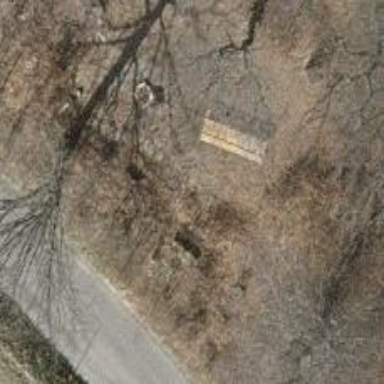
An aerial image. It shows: Picnic table located in leisure land area.